Question: I have created a fresh View Controller, then added a Scroll View as child of the root View, and set "Leading/Top/Trailing/Bottom Space to Superview" to 0 so that the scroll view would fill its parent completely.
Then I added a button as child of the scroll view, with space constraints of 15 to "Superview" (i.e. to the scroll view). I would thus expect the button to have a spacing of 15 to top/left/right borders, and the scroll view's content to end at 'bottom of button + 15'. However the width of the button is not correct (tested within Xcode 5 Interface Builder, iOS 6/7 simulators):

It doesn't even work if I constrain the button with "Equal Width to Superview"! Still doesn't take up the full width.
How do I solve this?
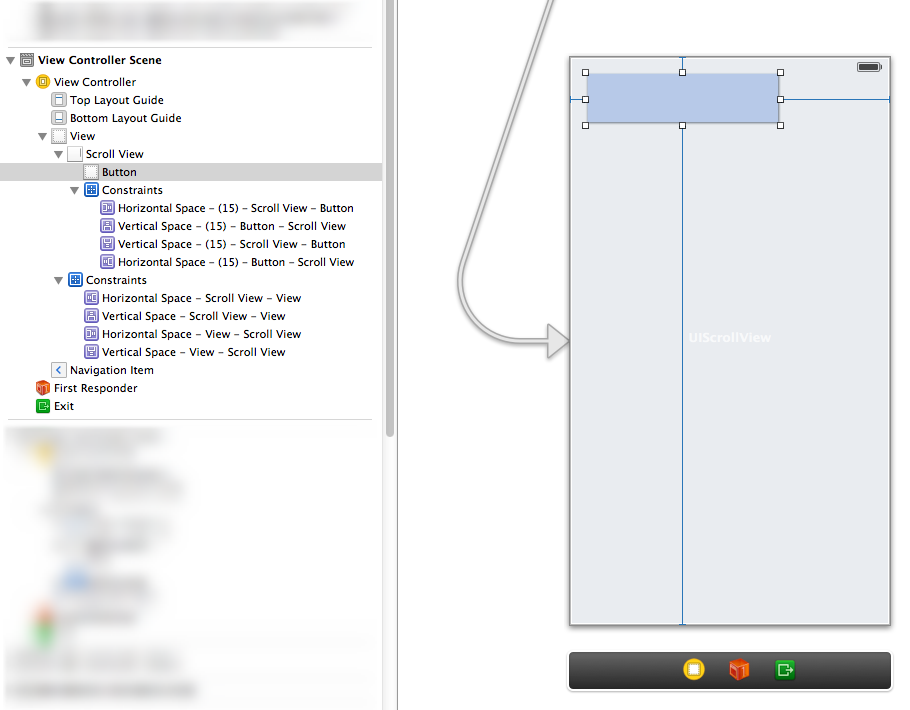
Answer: Found a good solution :) The reason for this behavior is that the scroll view adapts its content view size to what is actually needed by its subviews, and won't fill width/height automatically. If width should be filled, the scroll view thus must contain at least one view that fills the width of the screen.
With these steps, I added a view that has equal width to the scroll view (the scroll view itself, not its content view area), leading to my scroll view finally expanding to the full width because I had also added constraints "space to superview 0/0/0/0" to the scroll view.
- - - - - - -